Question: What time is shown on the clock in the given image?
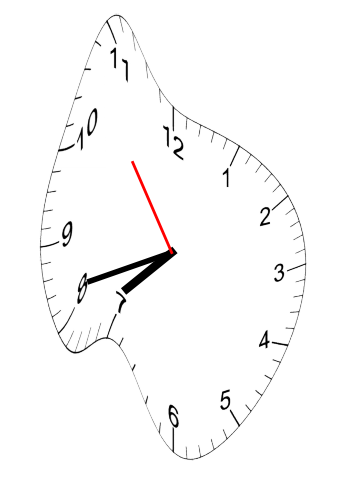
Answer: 07:41:54